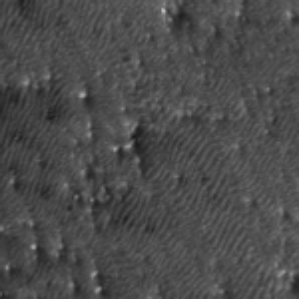
Label: frost